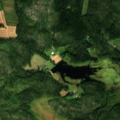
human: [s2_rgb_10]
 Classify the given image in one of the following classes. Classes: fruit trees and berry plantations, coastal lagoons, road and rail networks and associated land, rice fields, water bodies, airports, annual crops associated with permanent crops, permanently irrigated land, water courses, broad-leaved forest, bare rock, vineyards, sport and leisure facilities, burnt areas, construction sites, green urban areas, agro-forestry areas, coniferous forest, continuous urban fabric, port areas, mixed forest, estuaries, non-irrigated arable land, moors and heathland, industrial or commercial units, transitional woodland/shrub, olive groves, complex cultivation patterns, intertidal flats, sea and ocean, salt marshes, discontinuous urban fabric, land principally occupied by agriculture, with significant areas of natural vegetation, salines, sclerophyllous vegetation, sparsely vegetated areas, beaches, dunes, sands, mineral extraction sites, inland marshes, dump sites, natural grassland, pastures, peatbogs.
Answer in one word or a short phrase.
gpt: non-irrigated arable land, coniferous forest, transitional woodland/shrub